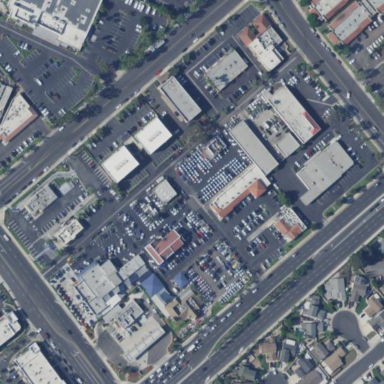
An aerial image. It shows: Retail area.